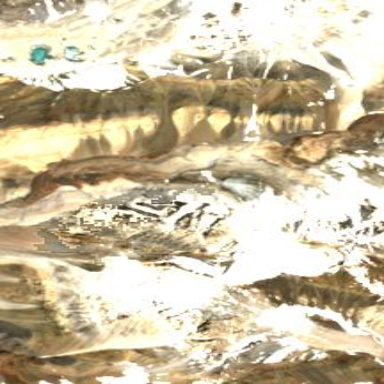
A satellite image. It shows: Majestic glacier in the distance.